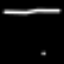
Label: line